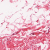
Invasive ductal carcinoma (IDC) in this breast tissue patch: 0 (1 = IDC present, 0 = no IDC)